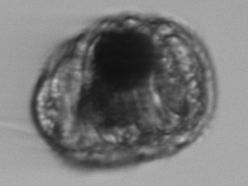
Label: Polykrikos